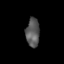
Tissue: lung
Cell type: Epithelial cells
Senescence score: 0.2032
Nuclear area (px): 382
Mean DAPI intensity: 88.39